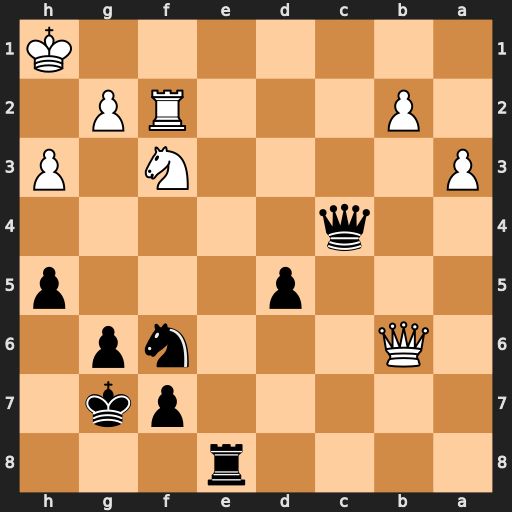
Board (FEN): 4r3/5pk1/1Q3np1/3p3p/2q5/P4N1P/1P3RP1/7K
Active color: b
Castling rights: -
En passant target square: -
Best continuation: Ne4 Kg1 Nxf2